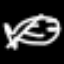
Label: fork